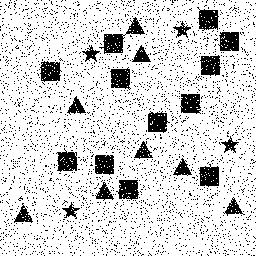
Squares: 12
Triangles: 8
Stars: 4
Total shapes: 24